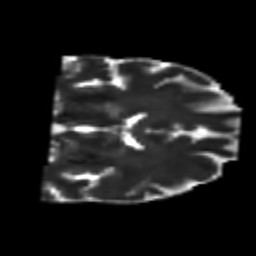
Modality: T2w
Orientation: coronal
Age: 39
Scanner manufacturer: philips
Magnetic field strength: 3 T
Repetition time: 7.768 s
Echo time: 0.1224 s